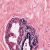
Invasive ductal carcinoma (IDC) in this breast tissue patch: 0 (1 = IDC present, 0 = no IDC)